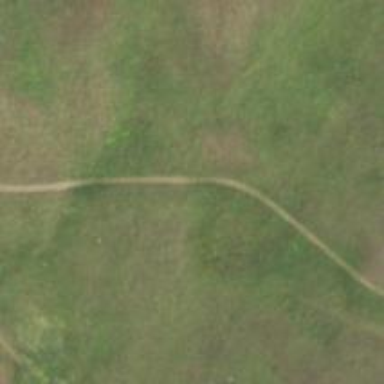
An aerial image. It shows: Bridleway.